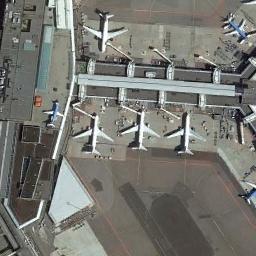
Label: airplane